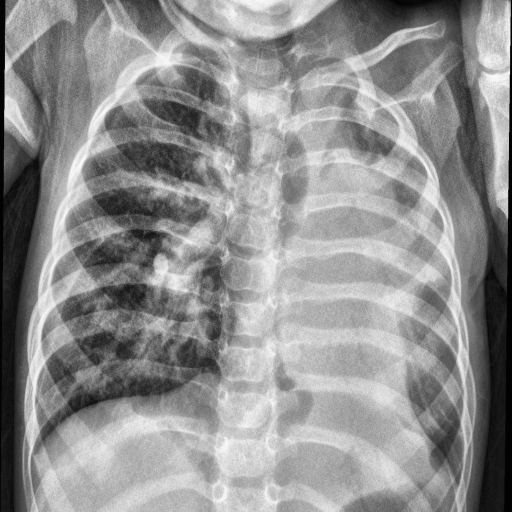
Finding: PNEUMONIA